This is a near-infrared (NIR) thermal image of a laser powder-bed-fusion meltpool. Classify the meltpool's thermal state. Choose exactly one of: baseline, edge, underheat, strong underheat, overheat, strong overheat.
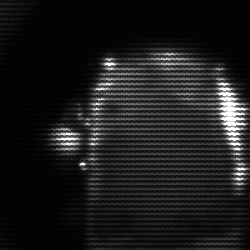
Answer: baseline